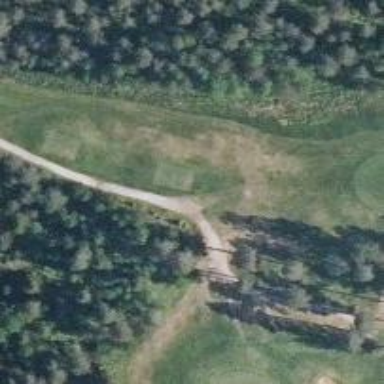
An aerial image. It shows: Footway that serves as golf path.